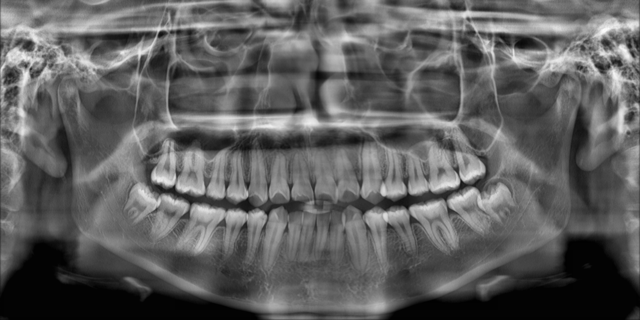
adult